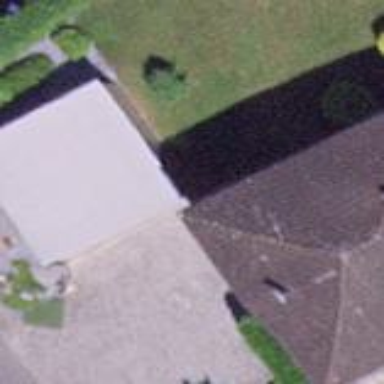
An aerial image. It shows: Garage.